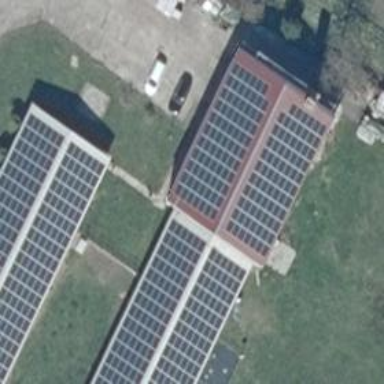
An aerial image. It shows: Small solar photovoltaic panel generator inside building.